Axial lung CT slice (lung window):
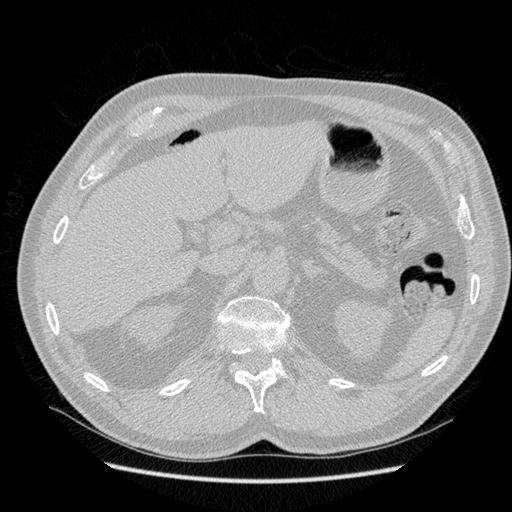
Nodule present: no